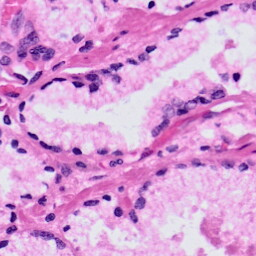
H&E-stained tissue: Prostate